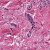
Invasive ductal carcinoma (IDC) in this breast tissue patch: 0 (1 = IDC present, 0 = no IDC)